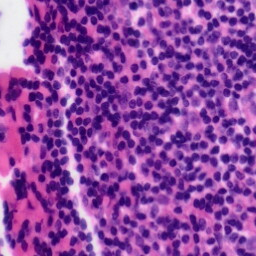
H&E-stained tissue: Tonsil